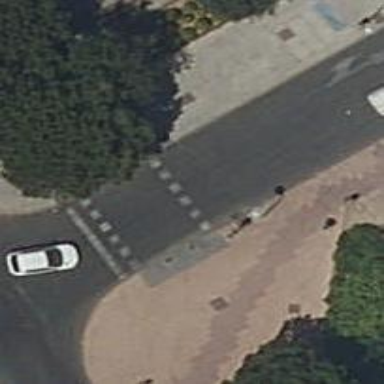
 there are traffic signals and zebra crossing."